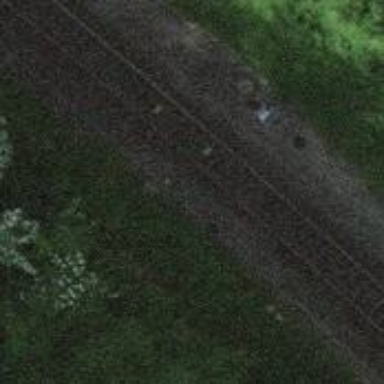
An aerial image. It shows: Railway signal.